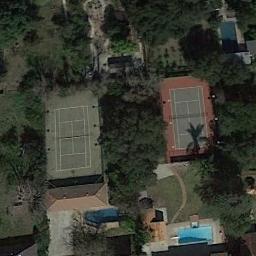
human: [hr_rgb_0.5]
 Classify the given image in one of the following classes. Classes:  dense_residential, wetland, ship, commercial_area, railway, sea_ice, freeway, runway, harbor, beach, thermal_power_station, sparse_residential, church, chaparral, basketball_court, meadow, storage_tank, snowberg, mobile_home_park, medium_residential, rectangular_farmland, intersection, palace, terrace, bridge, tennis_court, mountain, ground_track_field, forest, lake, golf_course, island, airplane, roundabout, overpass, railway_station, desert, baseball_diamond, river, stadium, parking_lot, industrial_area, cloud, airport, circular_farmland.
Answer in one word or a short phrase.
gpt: tennis_court